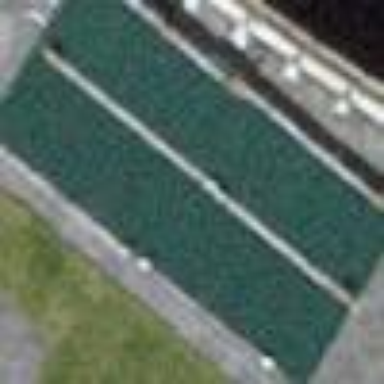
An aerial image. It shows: Swimming pool located in leisure land.